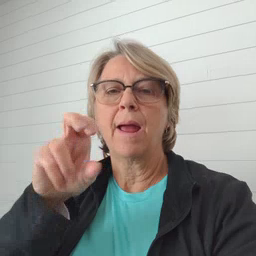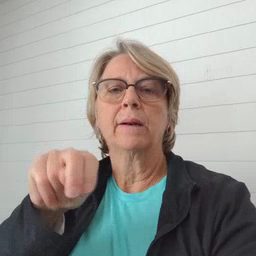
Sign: hen